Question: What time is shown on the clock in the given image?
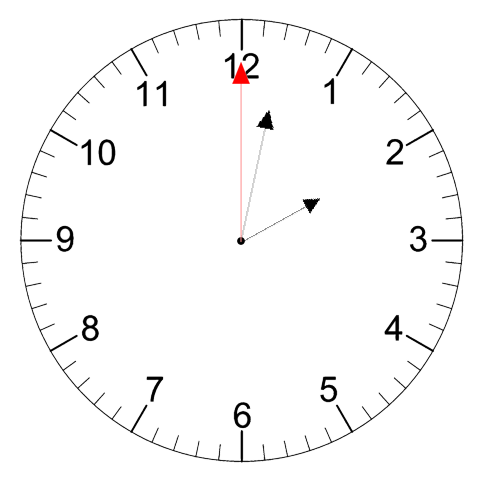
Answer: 02:02:00